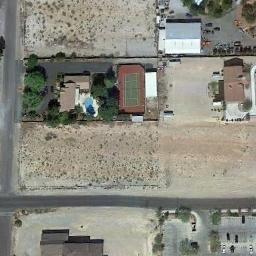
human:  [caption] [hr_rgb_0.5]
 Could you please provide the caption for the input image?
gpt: A group of people are playing on different tennis courts .

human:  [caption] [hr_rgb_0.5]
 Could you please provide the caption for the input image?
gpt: Many buildings of different shapes are beside the tennis courts .

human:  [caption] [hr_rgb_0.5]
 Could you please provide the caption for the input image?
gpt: The tennis court is on the bare land next to some trees and the parking lot .

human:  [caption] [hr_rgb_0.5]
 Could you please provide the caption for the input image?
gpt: Tennis courts and swimming pools are surrounded by trees, With bare land next to them .

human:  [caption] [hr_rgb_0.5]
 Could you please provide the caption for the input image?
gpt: There are some green trees beside the tennis court .